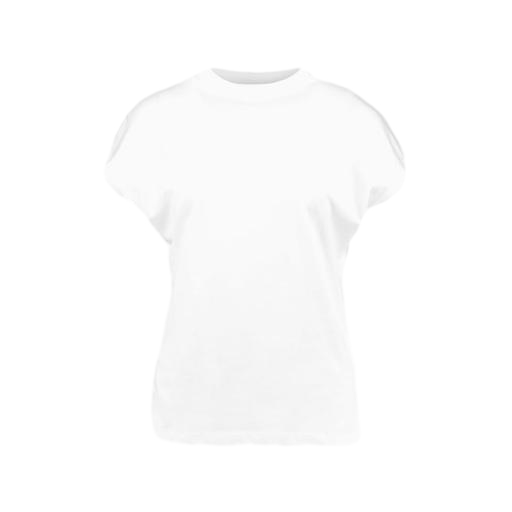
white isabel muscle t-shirt, white cap-sleeve t-shirt, white whitney muscle t-shirt, white background